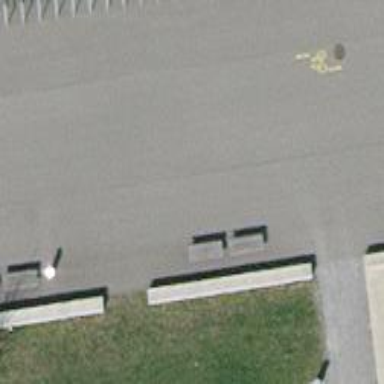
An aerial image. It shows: Brown bench in the vicinity.